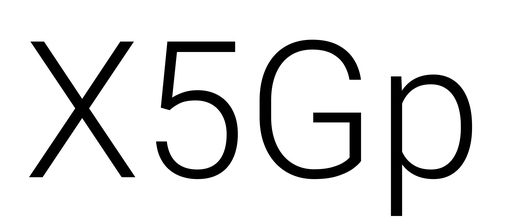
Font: Roboto_Light